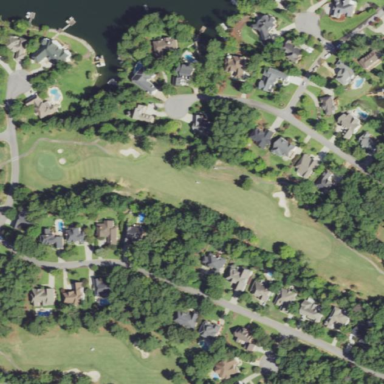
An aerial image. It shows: Scenic golf fairway.